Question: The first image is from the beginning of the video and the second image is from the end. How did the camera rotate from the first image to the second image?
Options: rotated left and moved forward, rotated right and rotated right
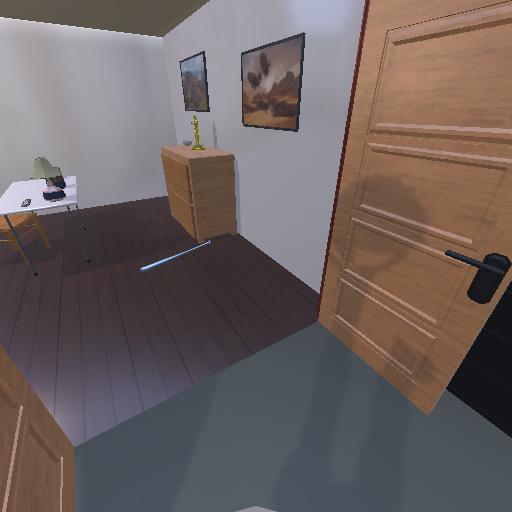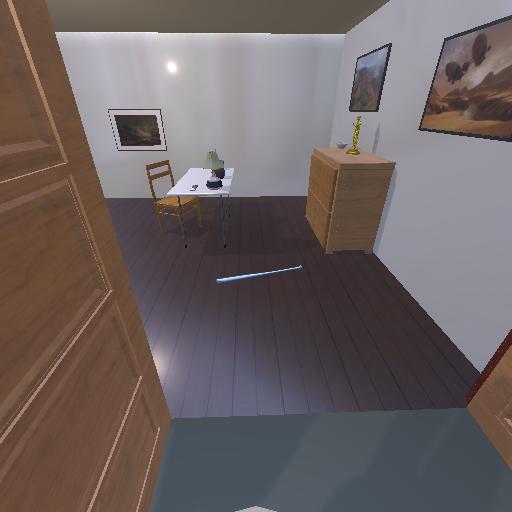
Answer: rotated left and moved forward